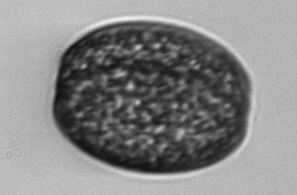
Label: Coscinodiscus